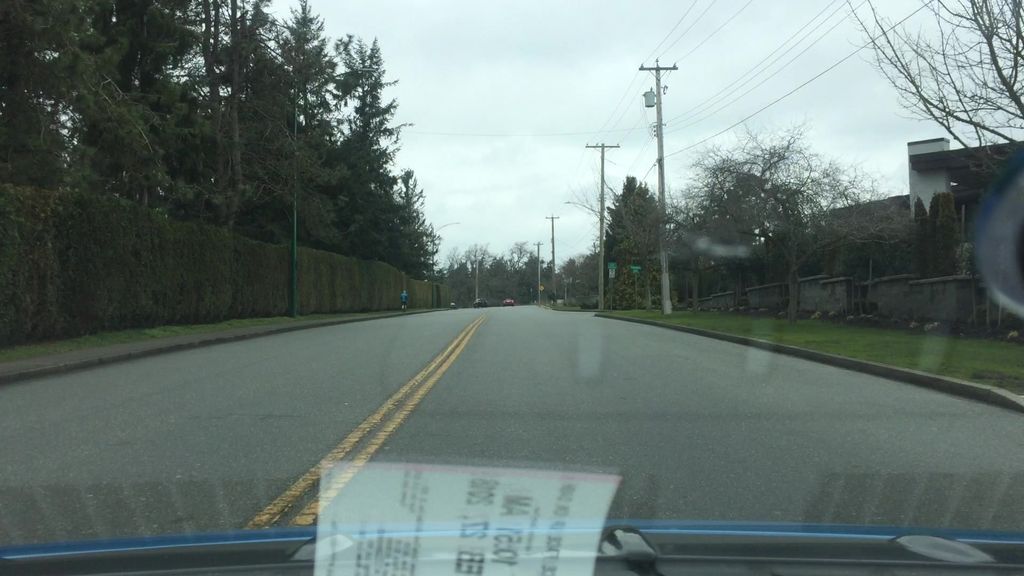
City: victoria